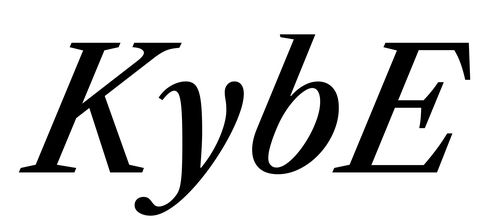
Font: LibreCaslonText-Italic_Medium_Italic